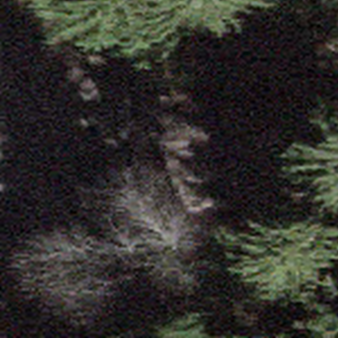
Label: other